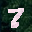
Label: 7